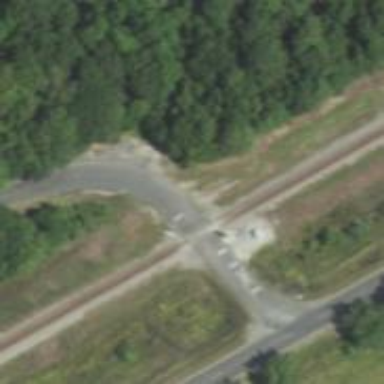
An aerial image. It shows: Railway level crossing.